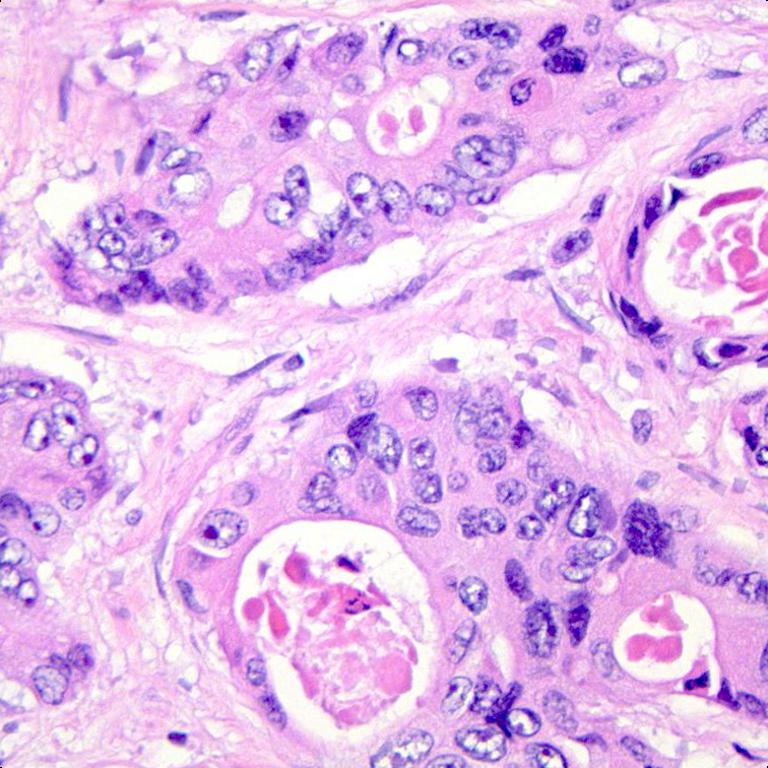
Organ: colon
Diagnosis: adenocarcinomas